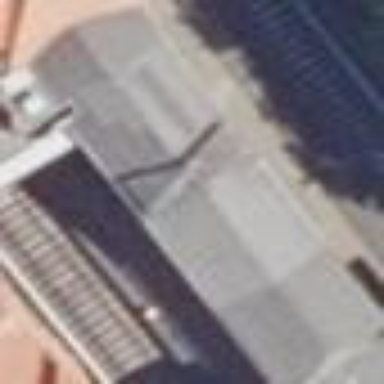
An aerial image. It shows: Train station building with gabled black roof.